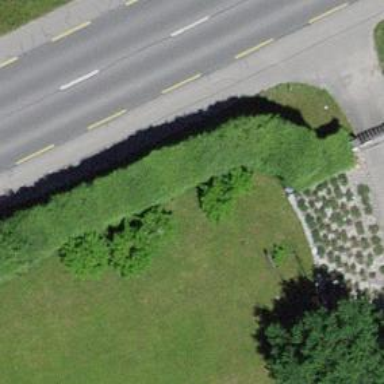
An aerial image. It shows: Hedge barrier.